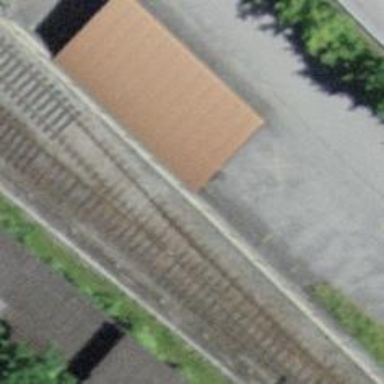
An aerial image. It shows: Railway spur service.